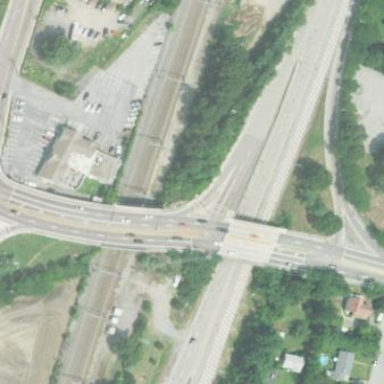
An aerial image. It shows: Junction.